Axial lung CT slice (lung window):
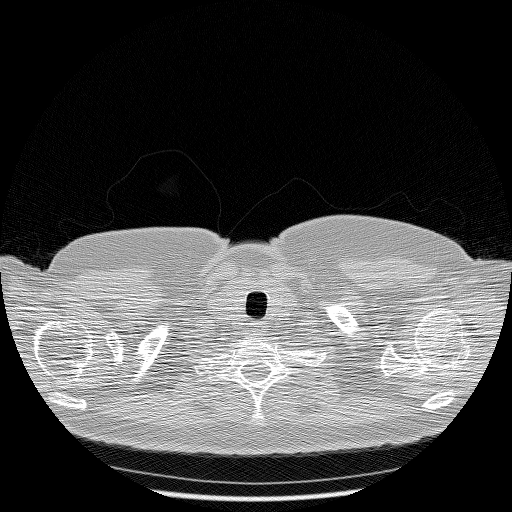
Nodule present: no